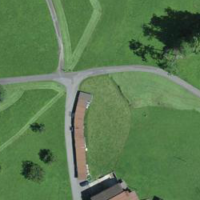
EUNIS habitat code: 25
Species observed at this site:
Caltha palustris